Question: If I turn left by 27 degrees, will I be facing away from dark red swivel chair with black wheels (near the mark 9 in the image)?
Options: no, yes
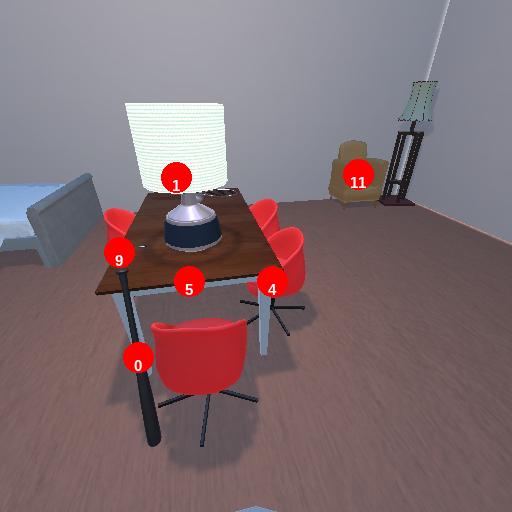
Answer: no